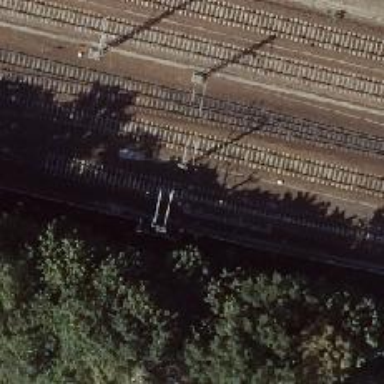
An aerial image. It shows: Railway switch with the turnout on the left side.